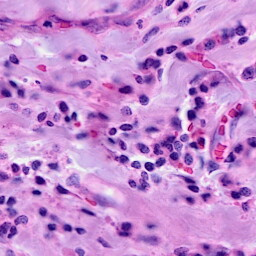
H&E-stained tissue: Breast